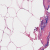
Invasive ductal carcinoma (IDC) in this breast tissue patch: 0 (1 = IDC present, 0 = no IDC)